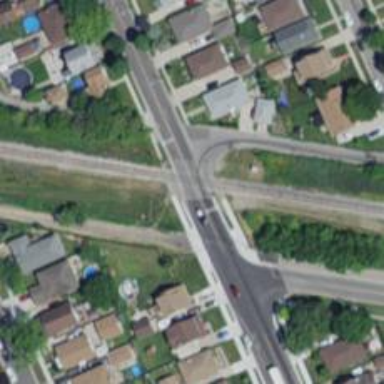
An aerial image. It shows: Railway level crossing.